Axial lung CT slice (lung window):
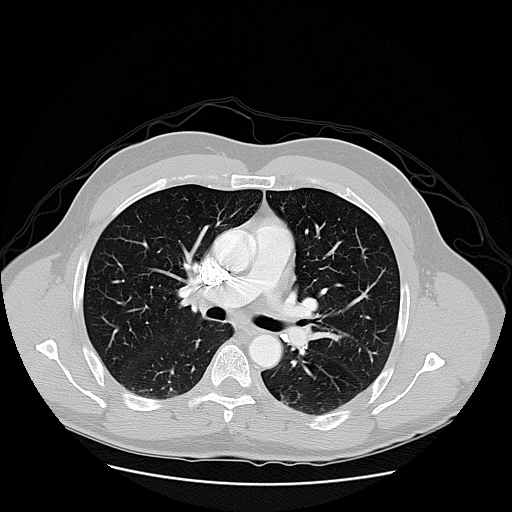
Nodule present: no